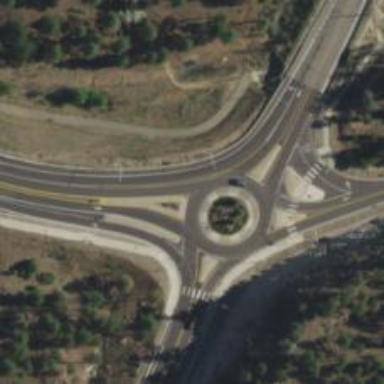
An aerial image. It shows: Tertiary road leading to roundabout.